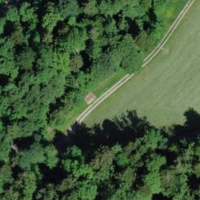
EUNIS habitat code: 44
Species observed at this site:
Fagus sylvatica